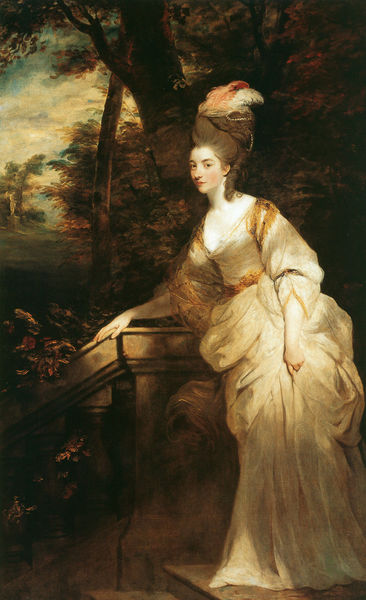
Titel: Georgiana Cavendish, Duchess of Devonshire
Künstler: Sir Joshua Reynolds
Institution: California, San Marino, Huntington Art Collections
Schlagwörter: baum, blau, blätter, feder, gemälde, hand, himmel, laub, schatten, weiß, wolken, bäume, grün, landschaft, sitzen, ausschnitt, frau, frisur, haar, hut, kleid, licht, schmuck, vordergrund, dame, park, barock, federn, gesicht, stehen, portrait, natur, brücke, sonne, haare, adel, rokoko, vornehm, garten, treppe, geländer, stufe, buch, balustrade, treppengeländer, adelig, federschmuck, hintergrung, gräfin, frisuer